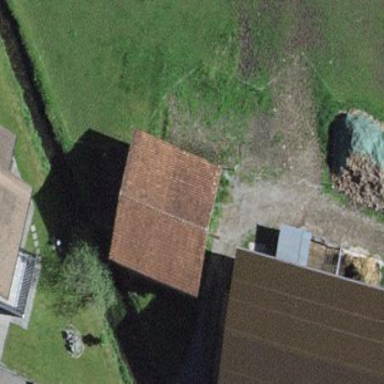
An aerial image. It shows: Simple and straightforward house.